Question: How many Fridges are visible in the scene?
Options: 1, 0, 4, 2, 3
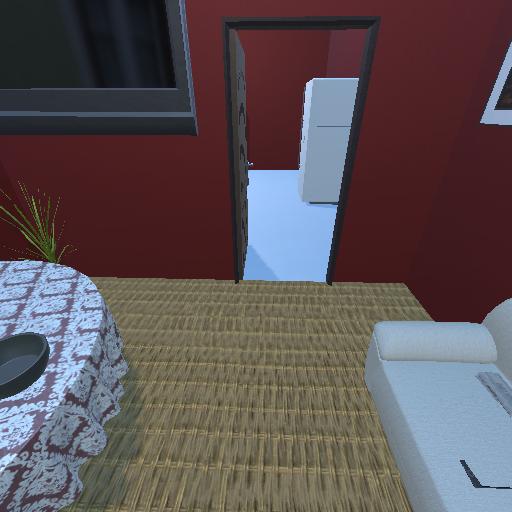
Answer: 1